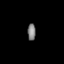
Tissue: skin
Cell type: Epithelial cells
Senescence score: 0.2562
Nuclear area (px): 134
Mean DAPI intensity: 125.776